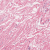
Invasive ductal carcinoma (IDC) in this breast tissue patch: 0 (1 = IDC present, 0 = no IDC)